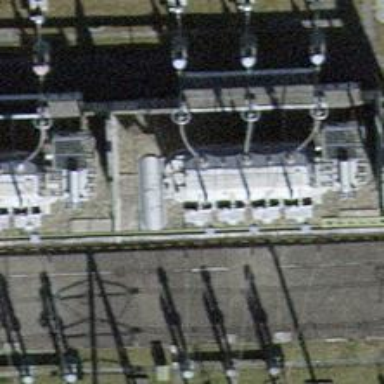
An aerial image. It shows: Insulator used in power equipment.